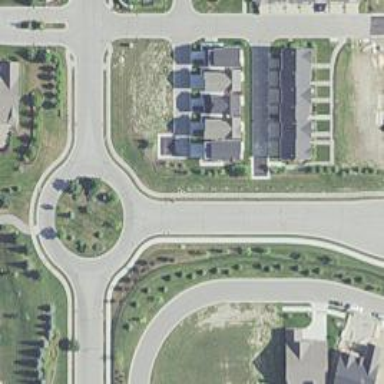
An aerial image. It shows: Residential road.